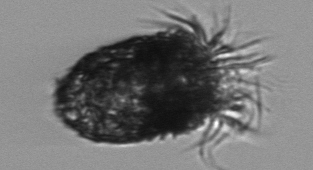
Label: Stenosemella_pacifica